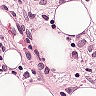
Metastatic tissue present: yes